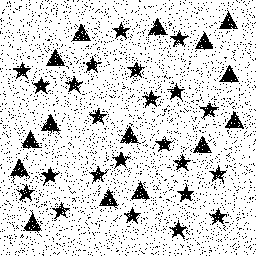
Squares: 0
Triangles: 15
Stars: 23
Total shapes: 38